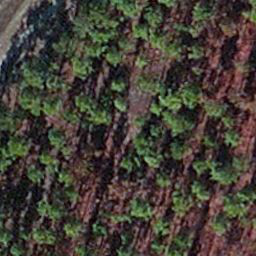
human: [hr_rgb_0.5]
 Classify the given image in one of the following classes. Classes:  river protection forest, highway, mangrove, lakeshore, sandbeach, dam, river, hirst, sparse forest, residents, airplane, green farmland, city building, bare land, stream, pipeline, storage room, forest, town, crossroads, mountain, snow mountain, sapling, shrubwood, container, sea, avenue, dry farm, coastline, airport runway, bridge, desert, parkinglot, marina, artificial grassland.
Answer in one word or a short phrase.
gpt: sapling